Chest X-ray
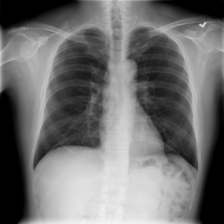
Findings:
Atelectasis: negative
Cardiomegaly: negative
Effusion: negative
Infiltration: negative
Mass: positive
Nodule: negative
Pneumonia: negative
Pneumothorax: negative
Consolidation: negative
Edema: negative
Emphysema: negative
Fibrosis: negative
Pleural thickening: negative
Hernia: negative